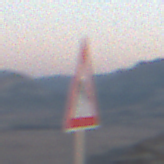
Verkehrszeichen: SeitenwindVonLinks
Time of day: SunriseSunset
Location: Outdoor (Nature)
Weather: Clear
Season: NotSpecified
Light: Natural